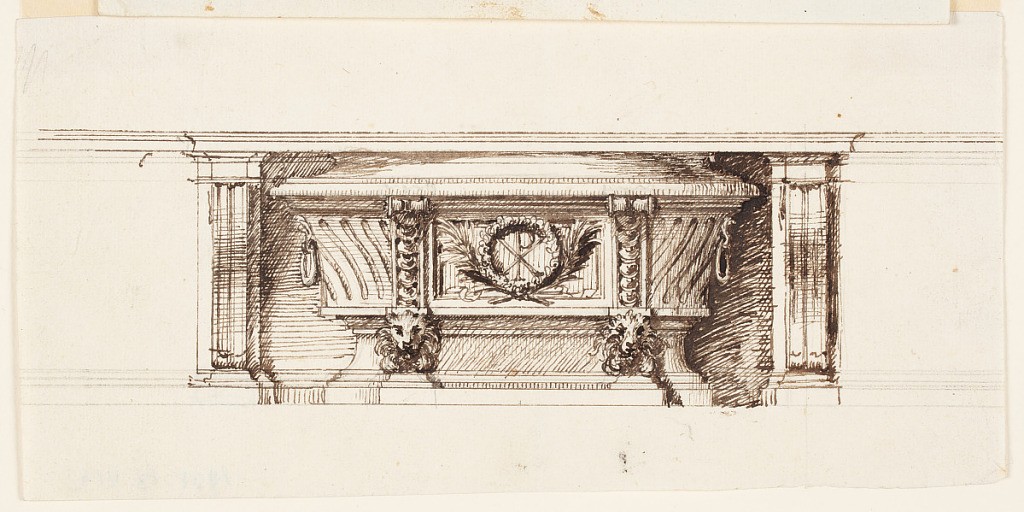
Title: Design for an Altar Mensa
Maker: Giovanni Battista Piranesi, Italian, 1720–1778
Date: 1764–66
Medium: Pencil, pen and ink
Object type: Drawing
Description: In the opening of the altar mensa stands a bathtub sarcophagus with two lion's heads at the base below the dividing vertical strips. In the central panel are two crossed palm branches, a wreath and a PX.